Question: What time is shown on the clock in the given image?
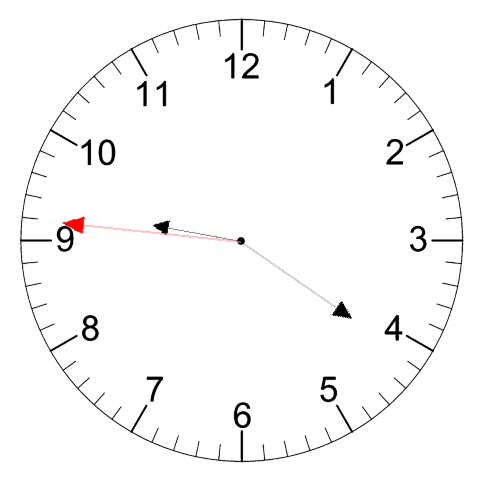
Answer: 09:20:46